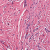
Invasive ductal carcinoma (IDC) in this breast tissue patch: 0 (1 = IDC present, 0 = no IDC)